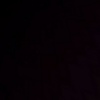
Label: space